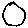
Label: circle